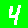
Digit: 4